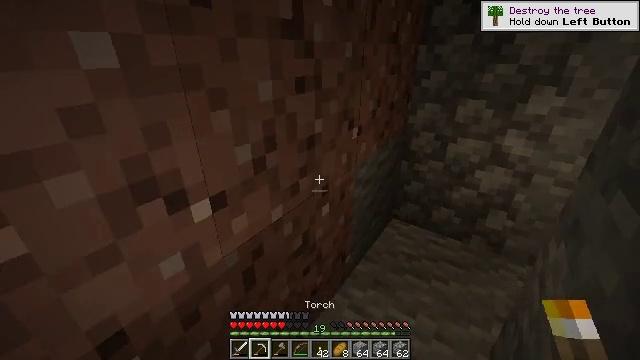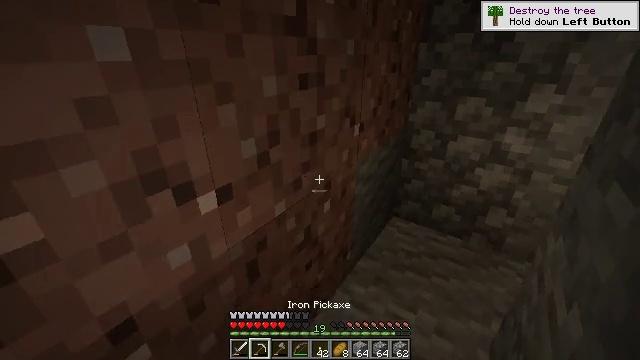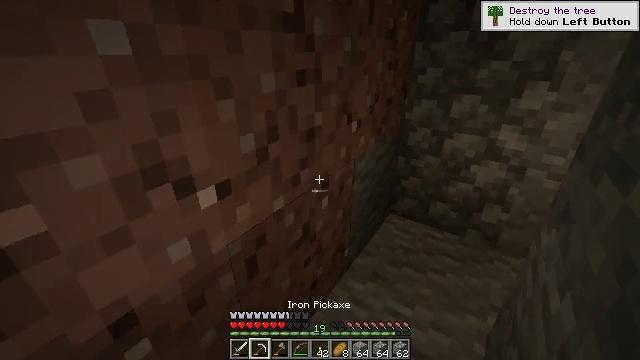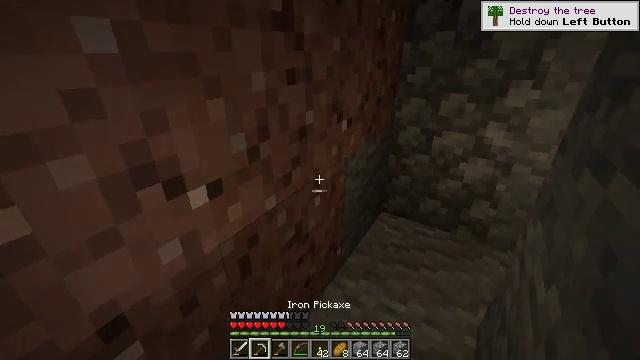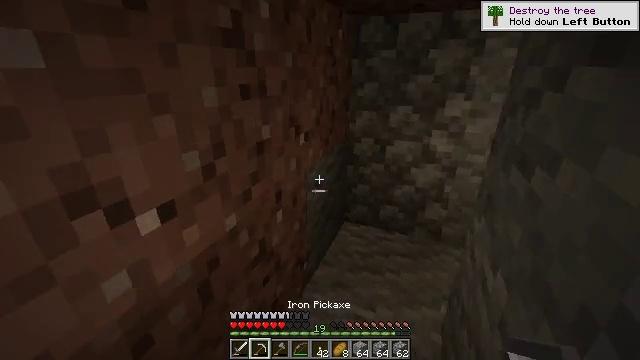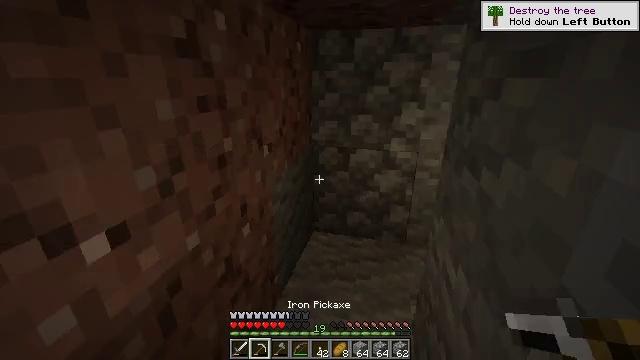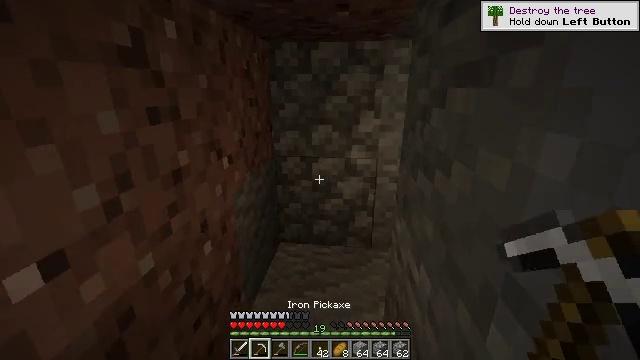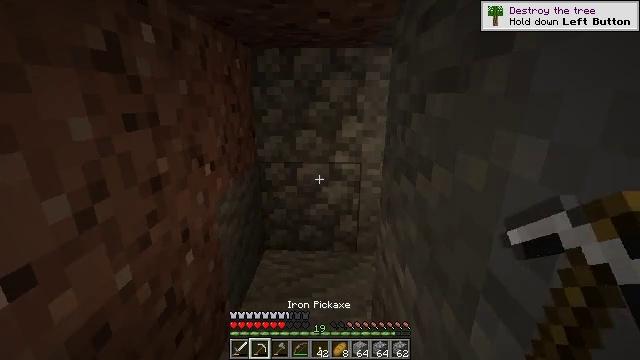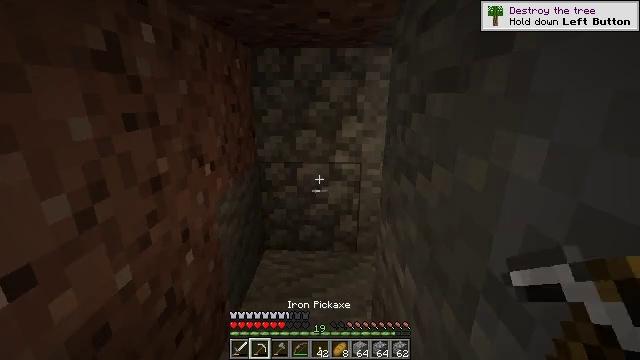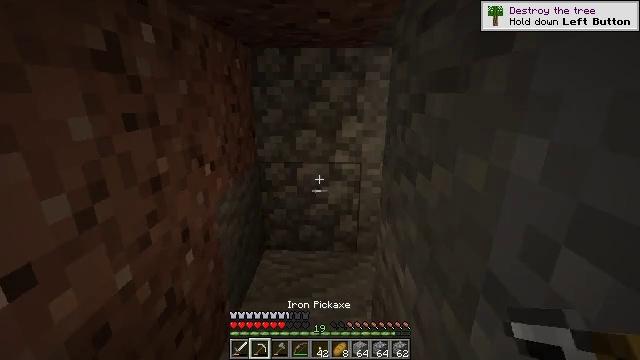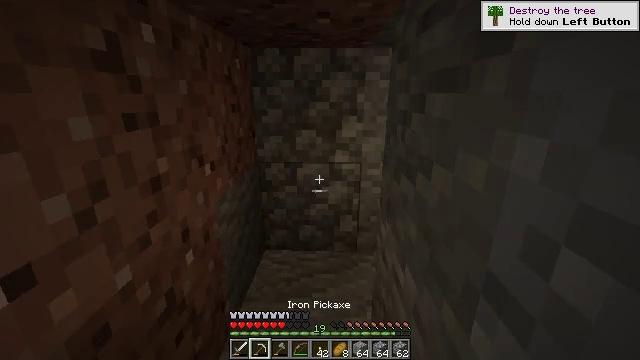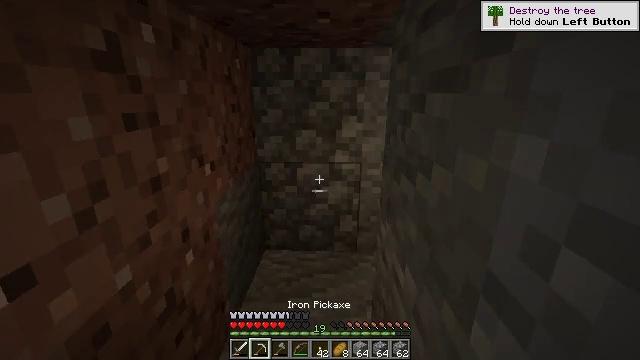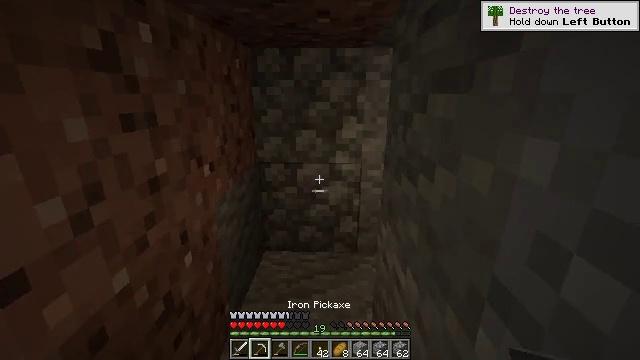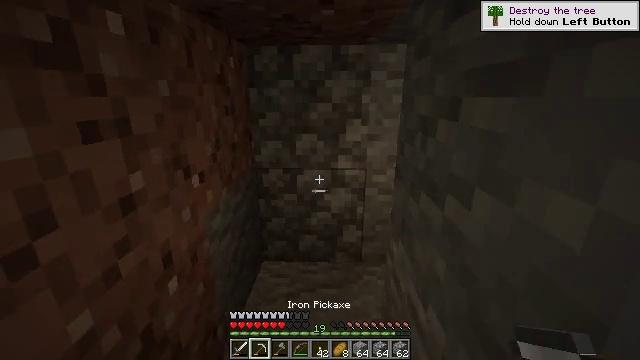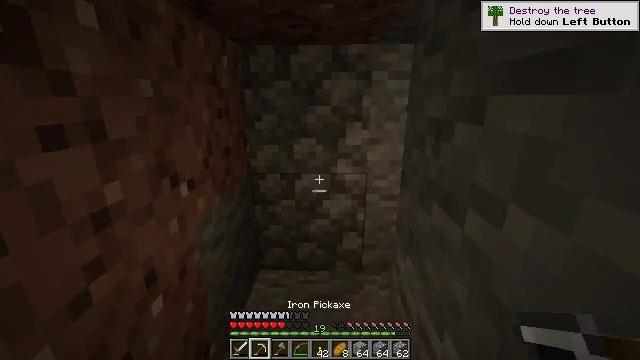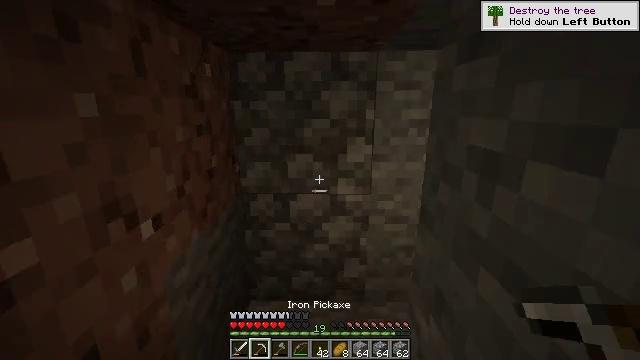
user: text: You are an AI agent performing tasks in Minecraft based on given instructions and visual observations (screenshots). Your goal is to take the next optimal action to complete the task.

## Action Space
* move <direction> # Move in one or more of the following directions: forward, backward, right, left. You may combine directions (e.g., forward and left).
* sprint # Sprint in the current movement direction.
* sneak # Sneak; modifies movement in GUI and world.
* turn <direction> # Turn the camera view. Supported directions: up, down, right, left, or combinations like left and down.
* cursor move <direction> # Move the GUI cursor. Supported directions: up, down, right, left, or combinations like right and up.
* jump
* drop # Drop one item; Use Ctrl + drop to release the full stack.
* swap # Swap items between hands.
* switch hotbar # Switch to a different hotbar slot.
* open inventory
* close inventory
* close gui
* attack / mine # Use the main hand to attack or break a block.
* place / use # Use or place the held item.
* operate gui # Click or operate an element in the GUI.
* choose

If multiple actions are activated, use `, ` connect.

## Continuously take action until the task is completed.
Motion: motion action
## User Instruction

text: Digging the cobblestone underground.
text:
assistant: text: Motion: switch to hotbar 2
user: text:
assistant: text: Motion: switch to hotbar 2
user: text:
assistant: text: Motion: turn right
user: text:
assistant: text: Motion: turn right and up
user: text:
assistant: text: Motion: turn right and up
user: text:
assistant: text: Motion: turn right and up
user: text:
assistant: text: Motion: turn right and up
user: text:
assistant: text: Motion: no_op
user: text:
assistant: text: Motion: no_op
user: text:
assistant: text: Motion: no_op
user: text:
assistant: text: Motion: no_op
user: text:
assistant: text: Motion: move forward
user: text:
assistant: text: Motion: move forward
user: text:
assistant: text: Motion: move forward
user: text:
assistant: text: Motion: move forward, turn up
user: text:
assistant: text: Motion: move forward, turn up
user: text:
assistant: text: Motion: move forward, turn up
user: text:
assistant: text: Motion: move forward, attack / mine
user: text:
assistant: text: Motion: attack / mine
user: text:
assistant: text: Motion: attack / mine
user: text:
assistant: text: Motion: attack / mine
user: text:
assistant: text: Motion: attack / mine
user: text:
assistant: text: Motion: attack / mine
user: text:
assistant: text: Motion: attack / mine
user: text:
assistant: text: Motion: attack / mine
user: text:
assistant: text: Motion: attack / mine
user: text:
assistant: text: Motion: attack / mine
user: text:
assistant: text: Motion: attack / mine
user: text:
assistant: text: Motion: attack / mine
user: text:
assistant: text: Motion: attack / mine